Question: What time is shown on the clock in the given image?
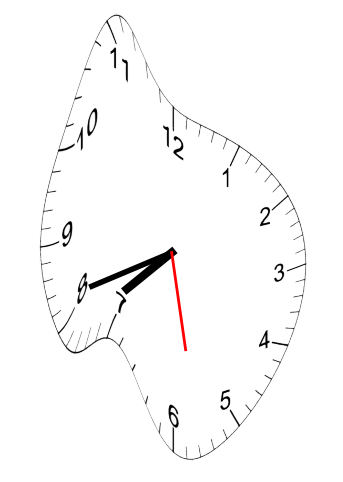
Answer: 07:41:28